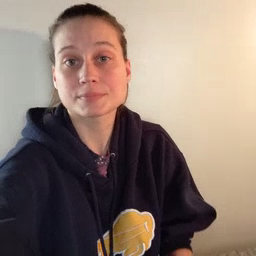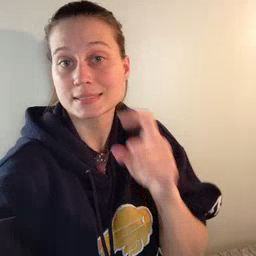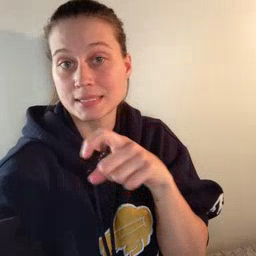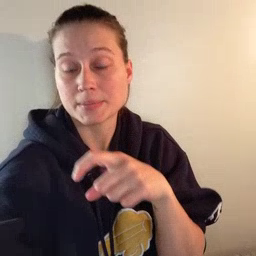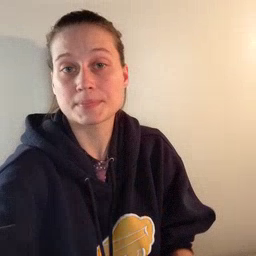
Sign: time